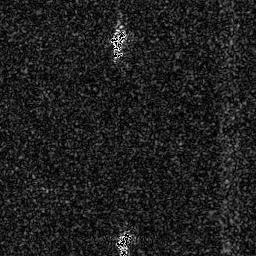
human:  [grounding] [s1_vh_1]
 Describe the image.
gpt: In the satellite image, there is  <ref>1 small ship </ref> <box>[[41, 11, 49, 17, 0]]</box> located at top,  <ref>1 small ship </ref> <box>[[44, 89, 51, 97, 0]]</box> located at bottom.